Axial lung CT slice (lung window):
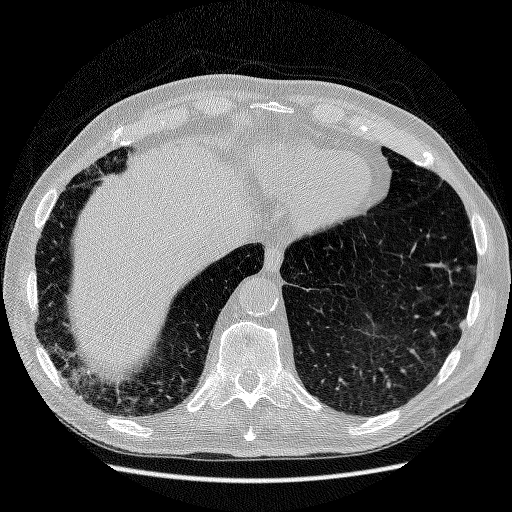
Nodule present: yes
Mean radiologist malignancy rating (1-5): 2.5